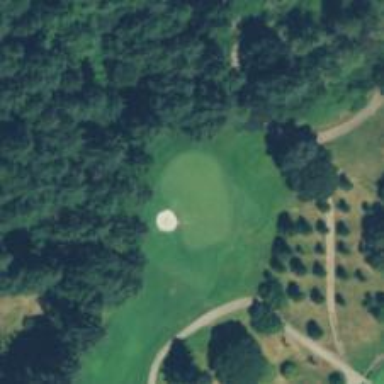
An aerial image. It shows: View of golf hole.